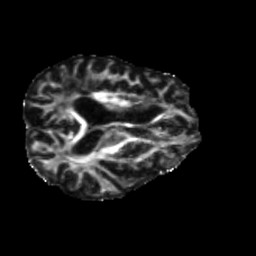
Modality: FA
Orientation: axial
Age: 64
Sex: male
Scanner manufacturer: siemens
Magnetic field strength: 3 T
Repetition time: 5.25 s
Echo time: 0.08 s